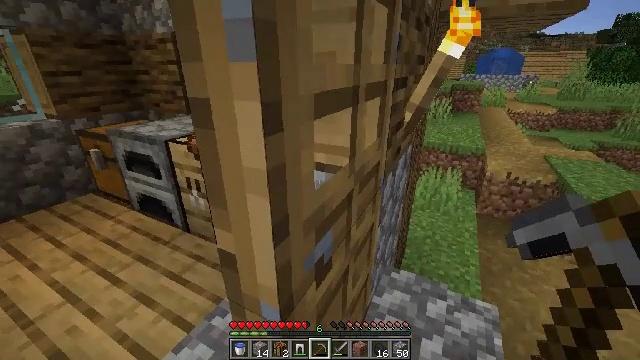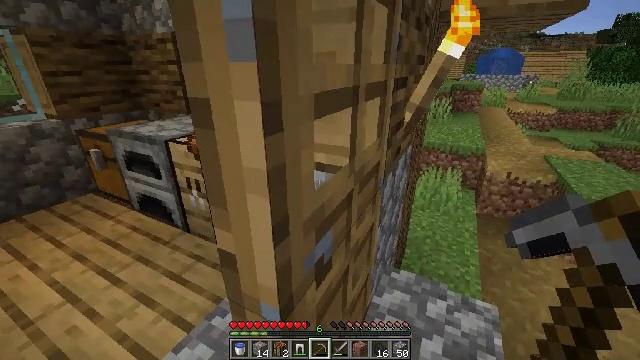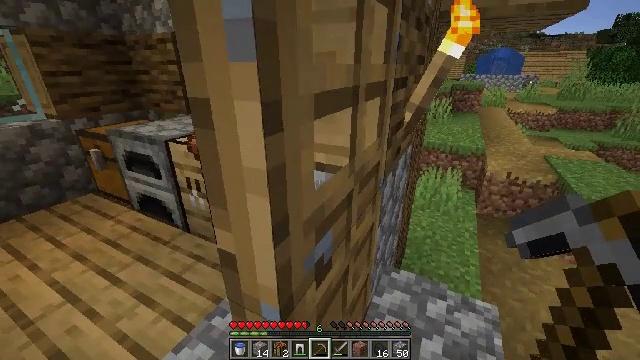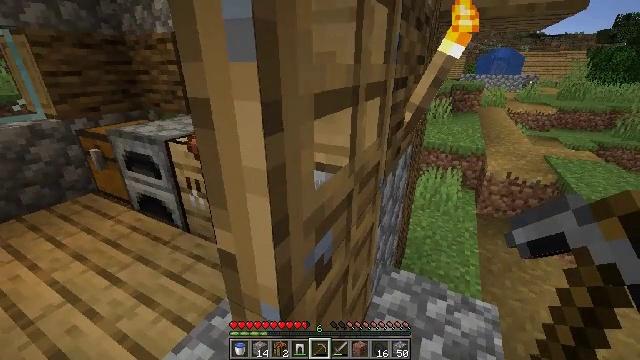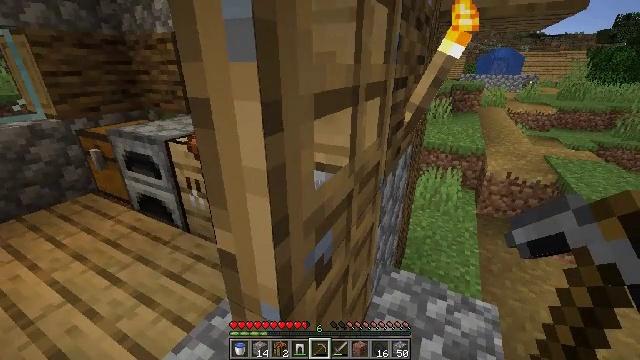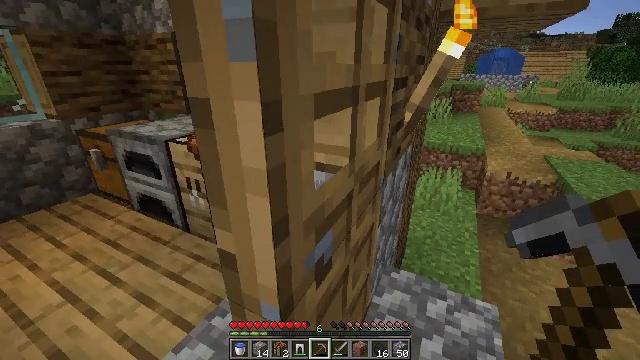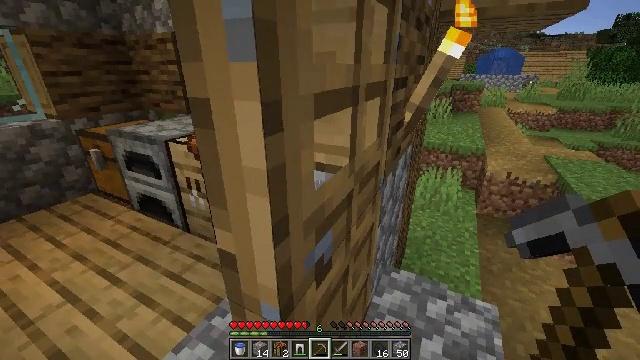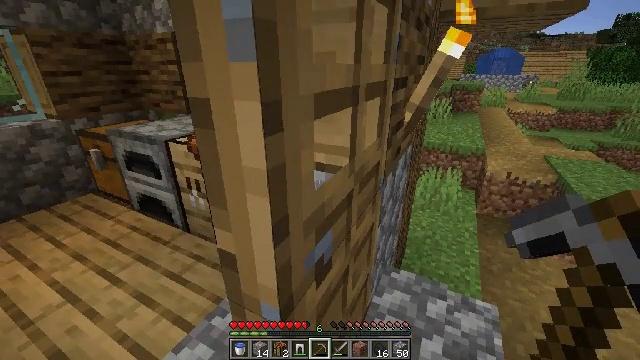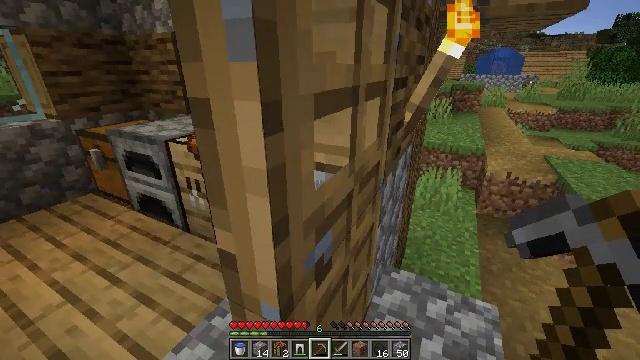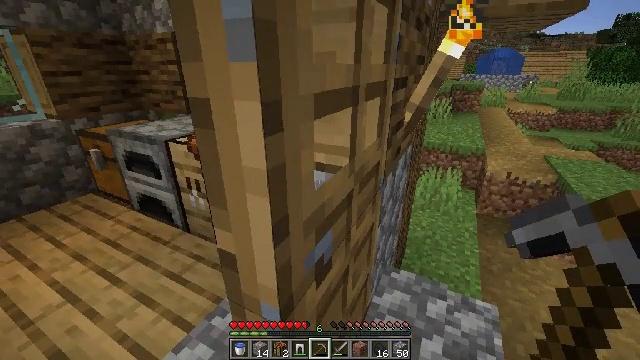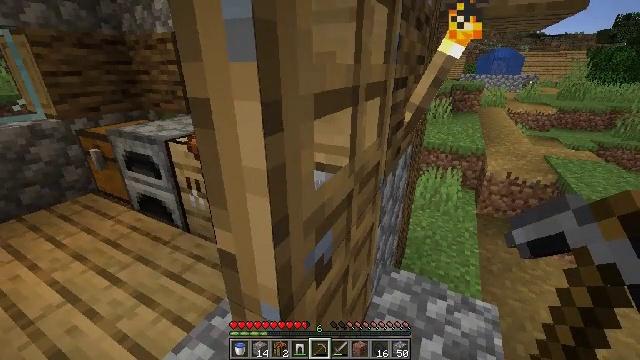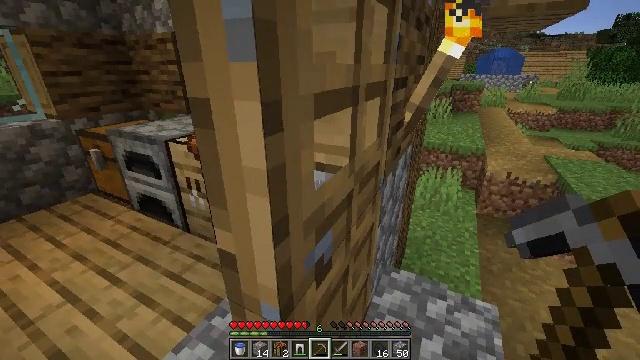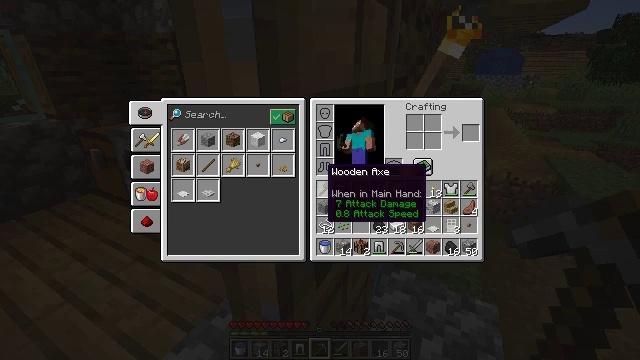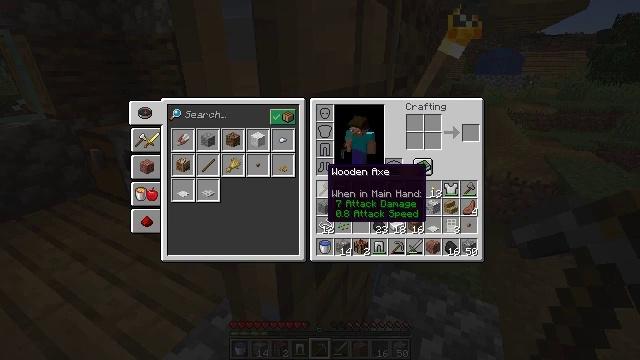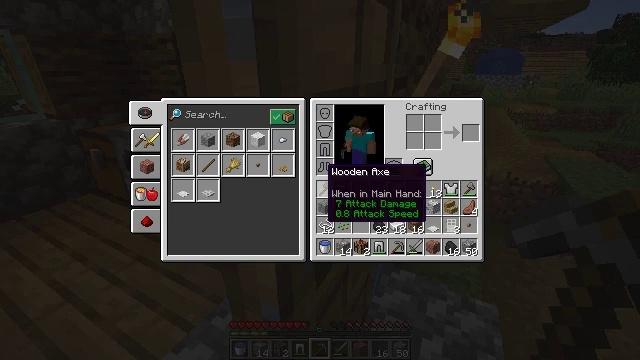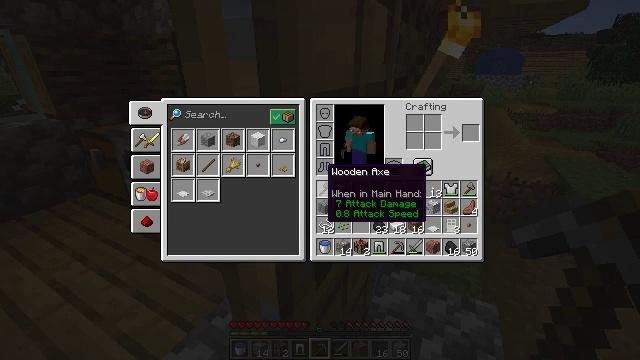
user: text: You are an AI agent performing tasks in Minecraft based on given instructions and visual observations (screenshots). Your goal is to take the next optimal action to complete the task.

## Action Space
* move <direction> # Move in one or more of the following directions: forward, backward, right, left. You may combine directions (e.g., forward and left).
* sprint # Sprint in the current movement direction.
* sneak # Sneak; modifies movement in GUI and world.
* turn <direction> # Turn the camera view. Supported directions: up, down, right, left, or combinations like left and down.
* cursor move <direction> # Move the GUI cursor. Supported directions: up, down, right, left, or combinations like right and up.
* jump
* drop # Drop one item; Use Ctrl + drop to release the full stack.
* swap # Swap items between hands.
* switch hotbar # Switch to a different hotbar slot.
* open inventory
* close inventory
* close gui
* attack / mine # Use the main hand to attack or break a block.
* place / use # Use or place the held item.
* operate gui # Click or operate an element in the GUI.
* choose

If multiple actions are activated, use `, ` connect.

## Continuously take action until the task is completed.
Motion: motion action
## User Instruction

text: Mine the oak door to pick it up.
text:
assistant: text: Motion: no_op
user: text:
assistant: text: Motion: no_op
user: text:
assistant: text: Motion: no_op
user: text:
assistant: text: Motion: no_op
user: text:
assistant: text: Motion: no_op
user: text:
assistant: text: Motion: no_op
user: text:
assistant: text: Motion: no_op
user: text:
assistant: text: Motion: no_op
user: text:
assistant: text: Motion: no_op
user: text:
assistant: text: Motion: no_op
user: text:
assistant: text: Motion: no_op
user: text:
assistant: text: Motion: open inventory
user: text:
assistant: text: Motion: open inventory
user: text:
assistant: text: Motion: open inventory
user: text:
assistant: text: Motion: open inventory
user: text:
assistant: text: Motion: no_op
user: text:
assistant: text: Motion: turn down
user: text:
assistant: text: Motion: turn right and down
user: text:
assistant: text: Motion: turn right and down
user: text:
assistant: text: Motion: no_op
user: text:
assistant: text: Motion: no_op
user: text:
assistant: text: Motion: no_op
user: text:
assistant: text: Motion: no_op
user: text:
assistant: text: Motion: turn left
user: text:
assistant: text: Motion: turn left
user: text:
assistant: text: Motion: no_op
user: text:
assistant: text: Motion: no_op
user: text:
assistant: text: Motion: no_op
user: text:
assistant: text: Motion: no_op
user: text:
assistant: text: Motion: turn left